Question: My pen: <URL>

How can I tell the orange div to line-break its text/content so that the yellow div does not linebreak?
div green and div yellow must have a fixed width. The div between them should have width:auto that means the div grows with the content and breaks with the content.
I do only IE9+ and latest Chrome/FF
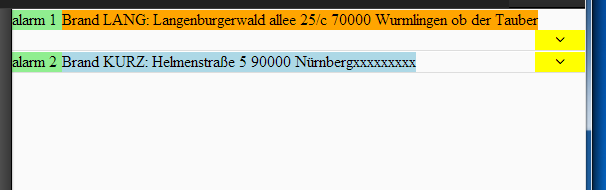
Answer: Set its width with <URL>.
<URL>
'''
#address{
width: calc(100% - 100px);
}
'''
<URL>